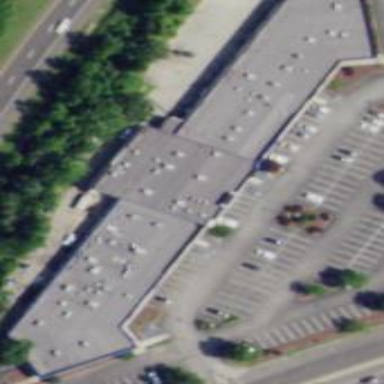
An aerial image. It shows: Retail building.